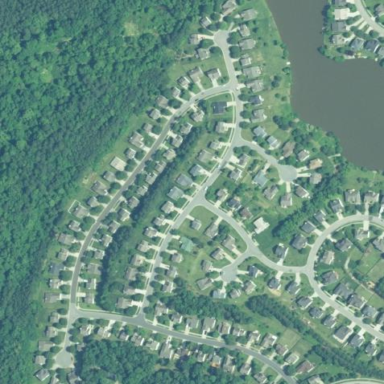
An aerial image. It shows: Residential area within neighborhood.